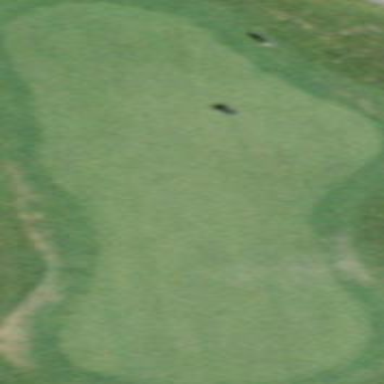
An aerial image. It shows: Golf green.